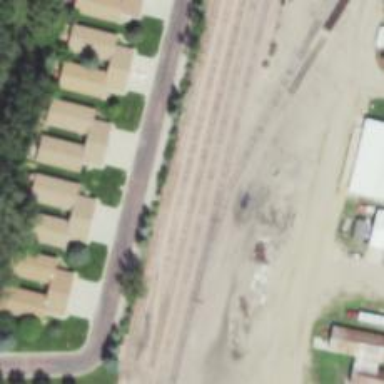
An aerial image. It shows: Railway siding for service.